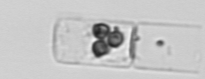
Label: Guinardia_delicatula_TAG_internal_parasite